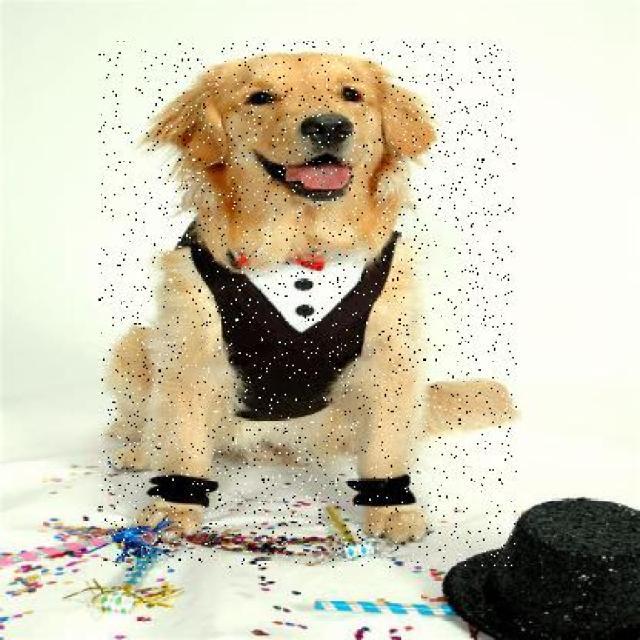
Healthy canine skin — no visible lesions, inflammation, or abnormalities. The skin and coat appear normal.